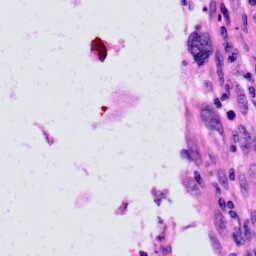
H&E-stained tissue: Skin